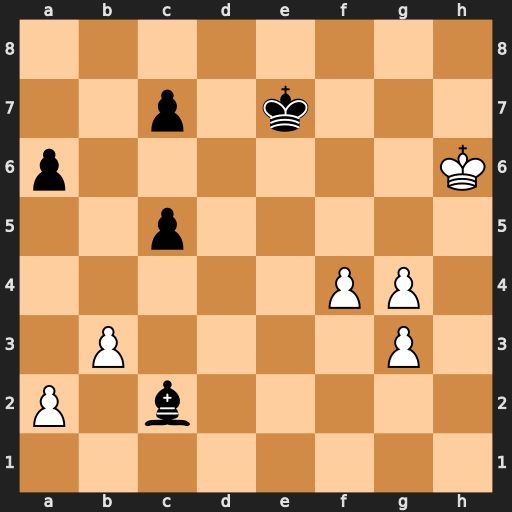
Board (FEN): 8/2p1k3/p6K/2p5/5PP1/1P4P1/P1b5/8
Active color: w
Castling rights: -
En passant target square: -
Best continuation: Kg7 Ke6 f5+ Bxf5 gxf5+